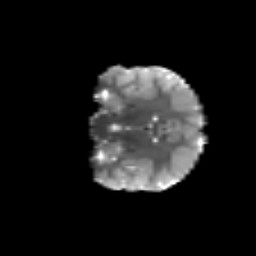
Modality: T2w
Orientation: coronal
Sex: female
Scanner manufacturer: siemens
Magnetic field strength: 3 T
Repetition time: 5 s
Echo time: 0.071 s